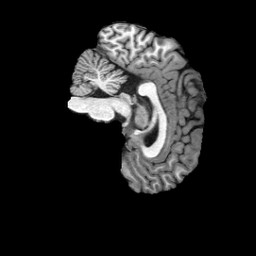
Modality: T1w
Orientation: sagittal
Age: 19
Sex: female
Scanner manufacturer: siemens
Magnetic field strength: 3 T
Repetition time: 2.5 s
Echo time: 0.00222 s